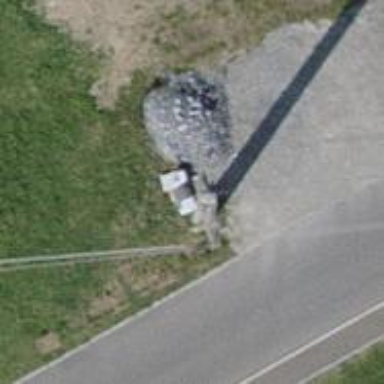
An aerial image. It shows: Concrete power pole.